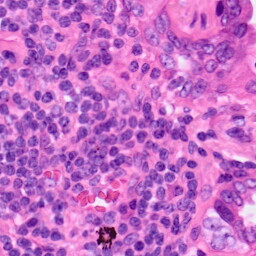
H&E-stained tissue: Lung